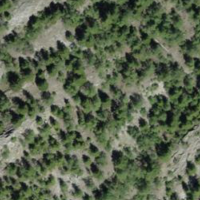
EUNIS habitat code: 48
Species observed at this site:
Lasiommata maera